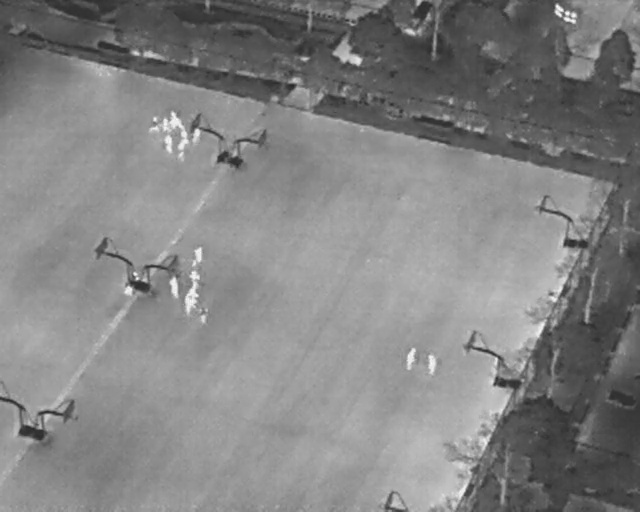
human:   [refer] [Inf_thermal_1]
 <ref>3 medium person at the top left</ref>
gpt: <box>[[26, 21, 28, 24, 2], [23, 22, 25, 25, 2], [24, 27, 27, 28, 2]]</box>

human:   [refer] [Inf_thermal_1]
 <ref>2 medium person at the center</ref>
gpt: <box>[[29, 48, 32, 50, 2], [28, 53, 31, 55, 2]]</box>

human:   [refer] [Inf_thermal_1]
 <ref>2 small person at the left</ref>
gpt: <box>[[20, 53, 22, 54, 2], [19, 55, 20, 57, 2]]</box>

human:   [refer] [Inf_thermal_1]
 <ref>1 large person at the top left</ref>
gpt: <box>[[26, 27, 31, 29, 2]]</box>

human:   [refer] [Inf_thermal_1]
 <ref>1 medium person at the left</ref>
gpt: <box>[[25, 54, 28, 57, 2]]</box>

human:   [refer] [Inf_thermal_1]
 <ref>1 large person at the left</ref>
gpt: <box>[[27, 57, 31, 60, 2]]</box>

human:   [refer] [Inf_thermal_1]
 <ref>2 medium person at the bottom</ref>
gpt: <box>[[62, 69, 66, 70, 8], [65, 70, 69, 72, 2]]</box>